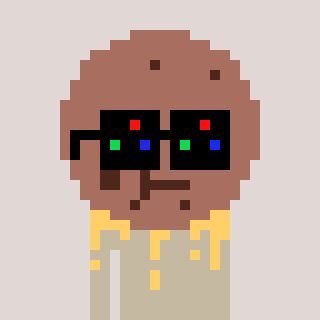
a pixel art character with square black sunglasses, a cookie-shaped head and a bege-colored body on a warm background